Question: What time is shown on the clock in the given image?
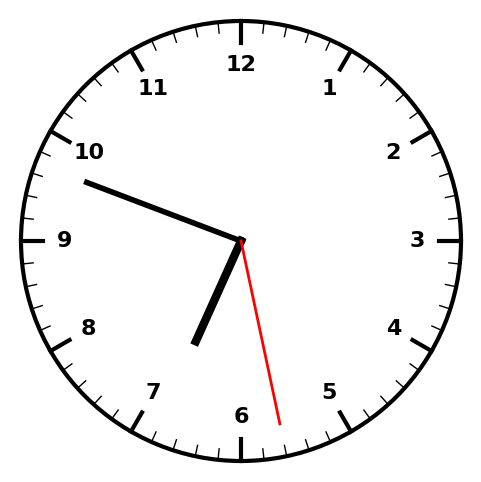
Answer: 06:48:28